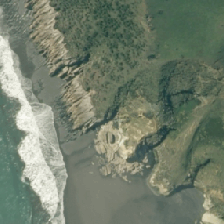
Land cover: grose_broom